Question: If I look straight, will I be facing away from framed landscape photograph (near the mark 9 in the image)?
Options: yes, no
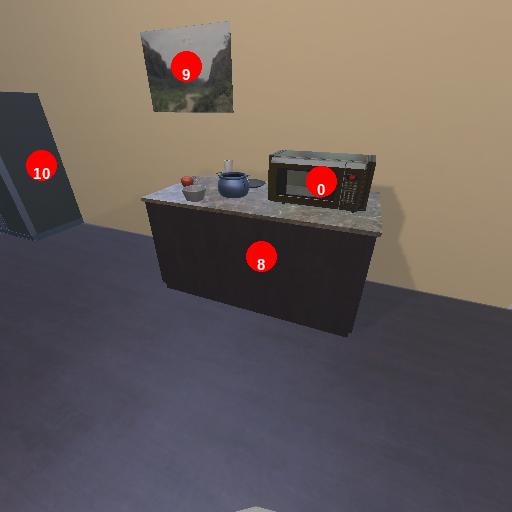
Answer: yes